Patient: sex F, age 33
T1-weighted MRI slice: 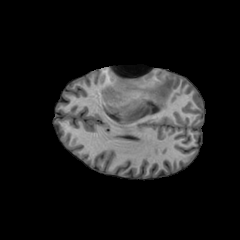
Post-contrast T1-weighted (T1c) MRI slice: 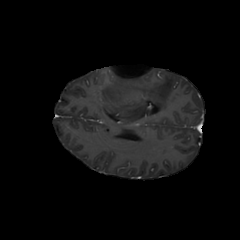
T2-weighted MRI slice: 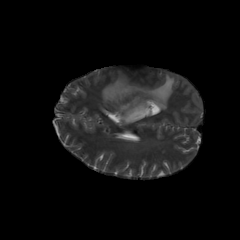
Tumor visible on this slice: yes
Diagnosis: Glioblastoma, IDH-wildtype
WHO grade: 4